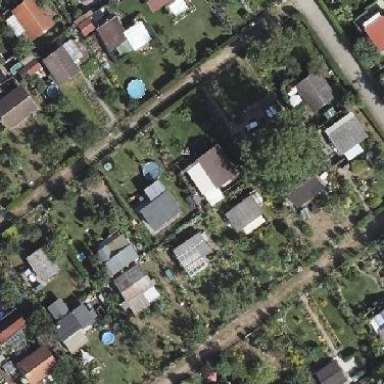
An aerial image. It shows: Plot in the allotments.